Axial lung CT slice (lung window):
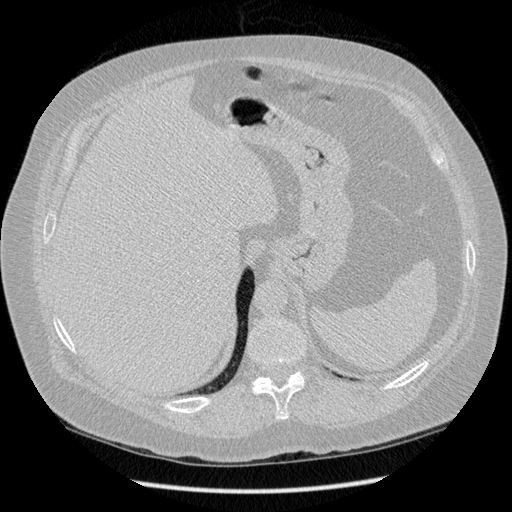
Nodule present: no